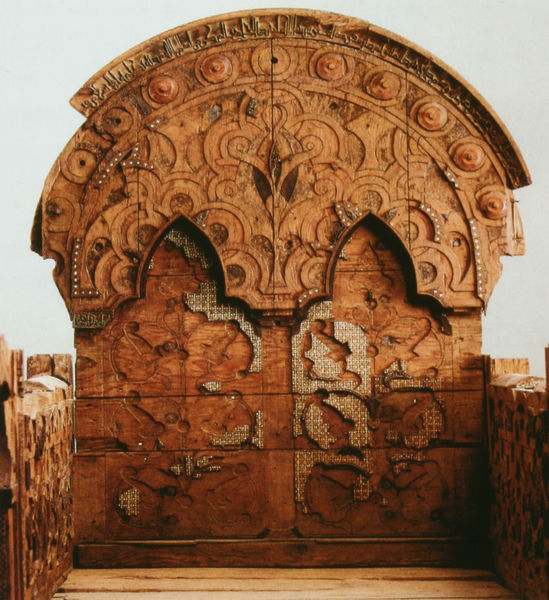
Titel: Rückenlehne der Minbar aus der Koutoubia-Moschee
Standort: Marrakech
Institution: Palast El-Badi
Schlagwörter: blau, flügel, schatten, weiß, sitzen, ausschnitt, blumen, braun, grau, holz, licht, schmuck, stuhl, tür, rot, muster, ornament, alt, wand, möbel, kirche, boden, sessel, blatt, gotik, kreis, rund, ranken, relief, schrift, lehne, sitz, bogen, fläche, mauer, dielen, rundbogen, thron, spitz, detail, inschrift, floral, ornamente, verzierung, flügeltür, balken, tor, bemalt, foto, photographie, bögen, gemustert, eingang, fugen, reste, antike, orient, torbogen, form, buchstaben, kreise, mosaik, lilie, altar, intarsien, schnitzerei, photo, fragment, fries, gemäuer, portal, maserung, arabisch, hauseingang, farbfoto, spitzbogen, spitzbögen, rotbraun, kassetten, fließen, vegetabil, bemalung, ornamentik, arabien, islam, verzierungen, beschläge, geschnitzt, schnitzen, schnitzereien, schnitzwerk, zerfall, schnitzerein, wurm, holztor, bogentor, doppelbogen, fragmente, kringel, bogenfries, maurisch, beschädigt, naher osten, beschlagen, gesprungen, holzwurm, restauriert, kreisrund, rundfries, ornamentalisch, rest, bogentür, chorgestühlt, kirchentor, palastpforte, sptzbögen, torgang